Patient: sex M, age 71
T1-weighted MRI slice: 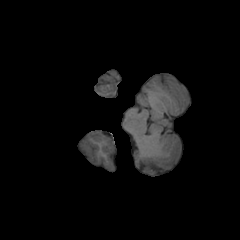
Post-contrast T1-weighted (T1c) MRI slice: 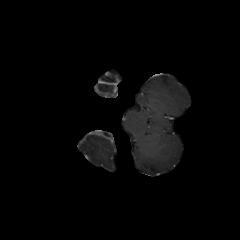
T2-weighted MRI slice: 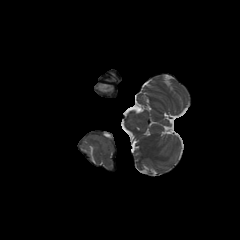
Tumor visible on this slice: no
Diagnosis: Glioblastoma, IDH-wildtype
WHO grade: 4